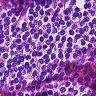
Metastatic tissue present: no